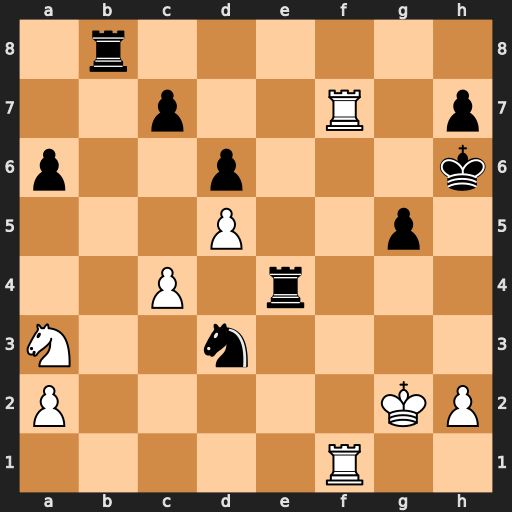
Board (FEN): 1r6/2p2R1p/p2p3k/3P2p1/2P1r3/N2n4/P5KP/5R2
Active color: w
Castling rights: -
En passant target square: -
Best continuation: R1f6+ Kh5 Rxh7+ Kg4 h3#